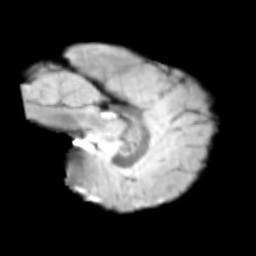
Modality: T2w
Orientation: sagittal
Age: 10
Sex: male
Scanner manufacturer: siemens
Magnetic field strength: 3 T
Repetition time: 3.8 s
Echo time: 0.07 s